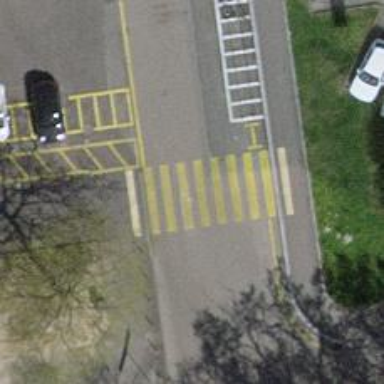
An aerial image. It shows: Marked crossing with zebra stripes on the road.